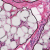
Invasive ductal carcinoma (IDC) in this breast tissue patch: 1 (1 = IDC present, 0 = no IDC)